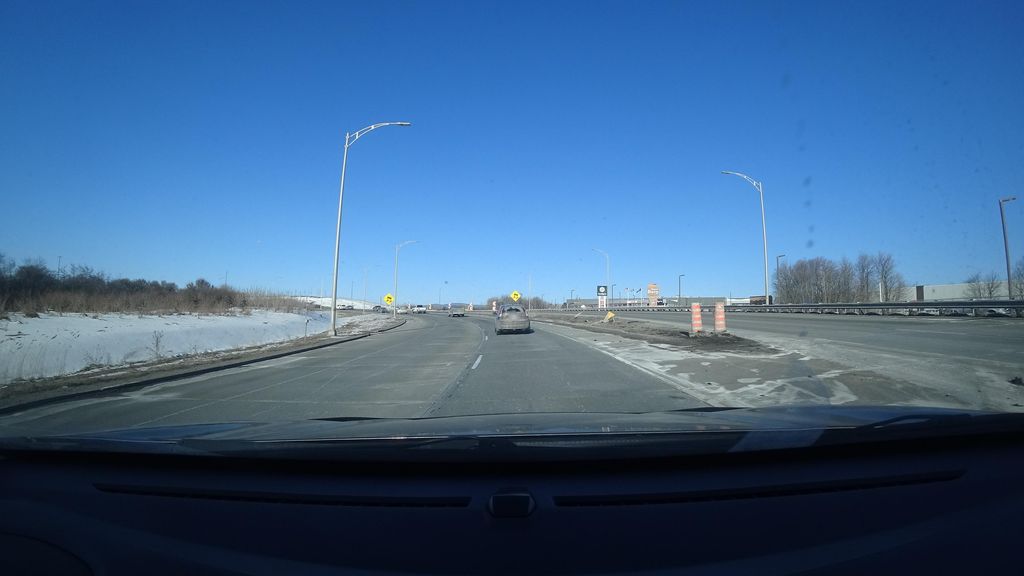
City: quebec_city